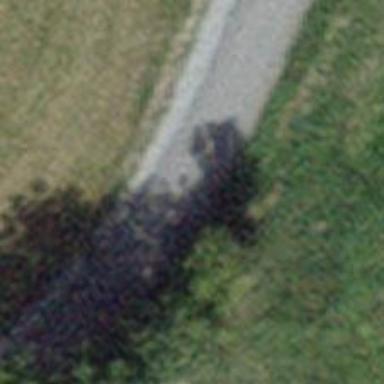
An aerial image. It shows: Unclassified road with asphalt surface.